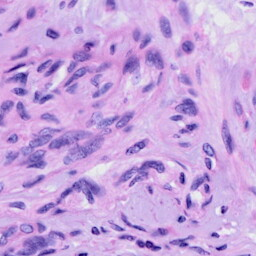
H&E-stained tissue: Cervix